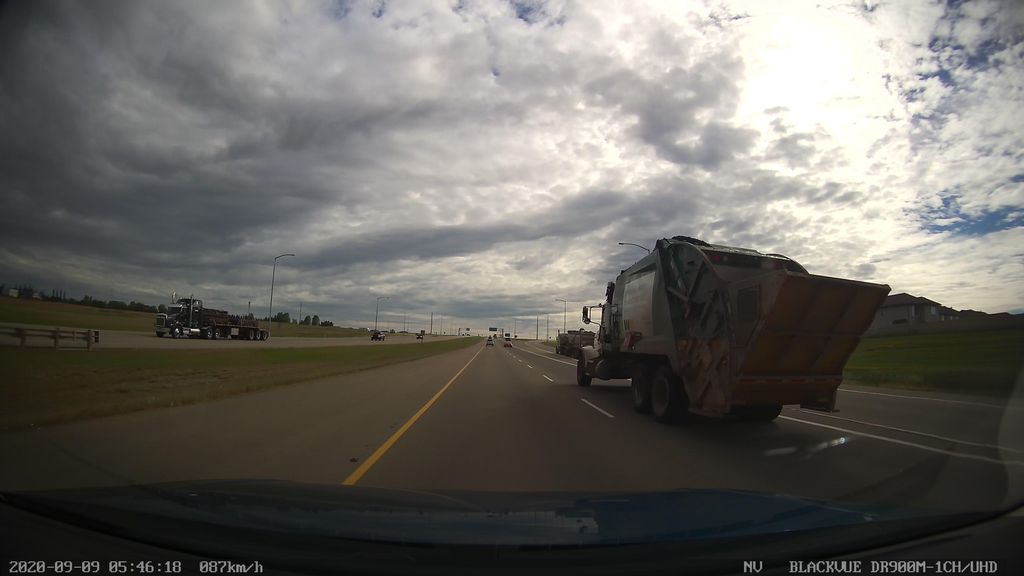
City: edmonton